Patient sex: M
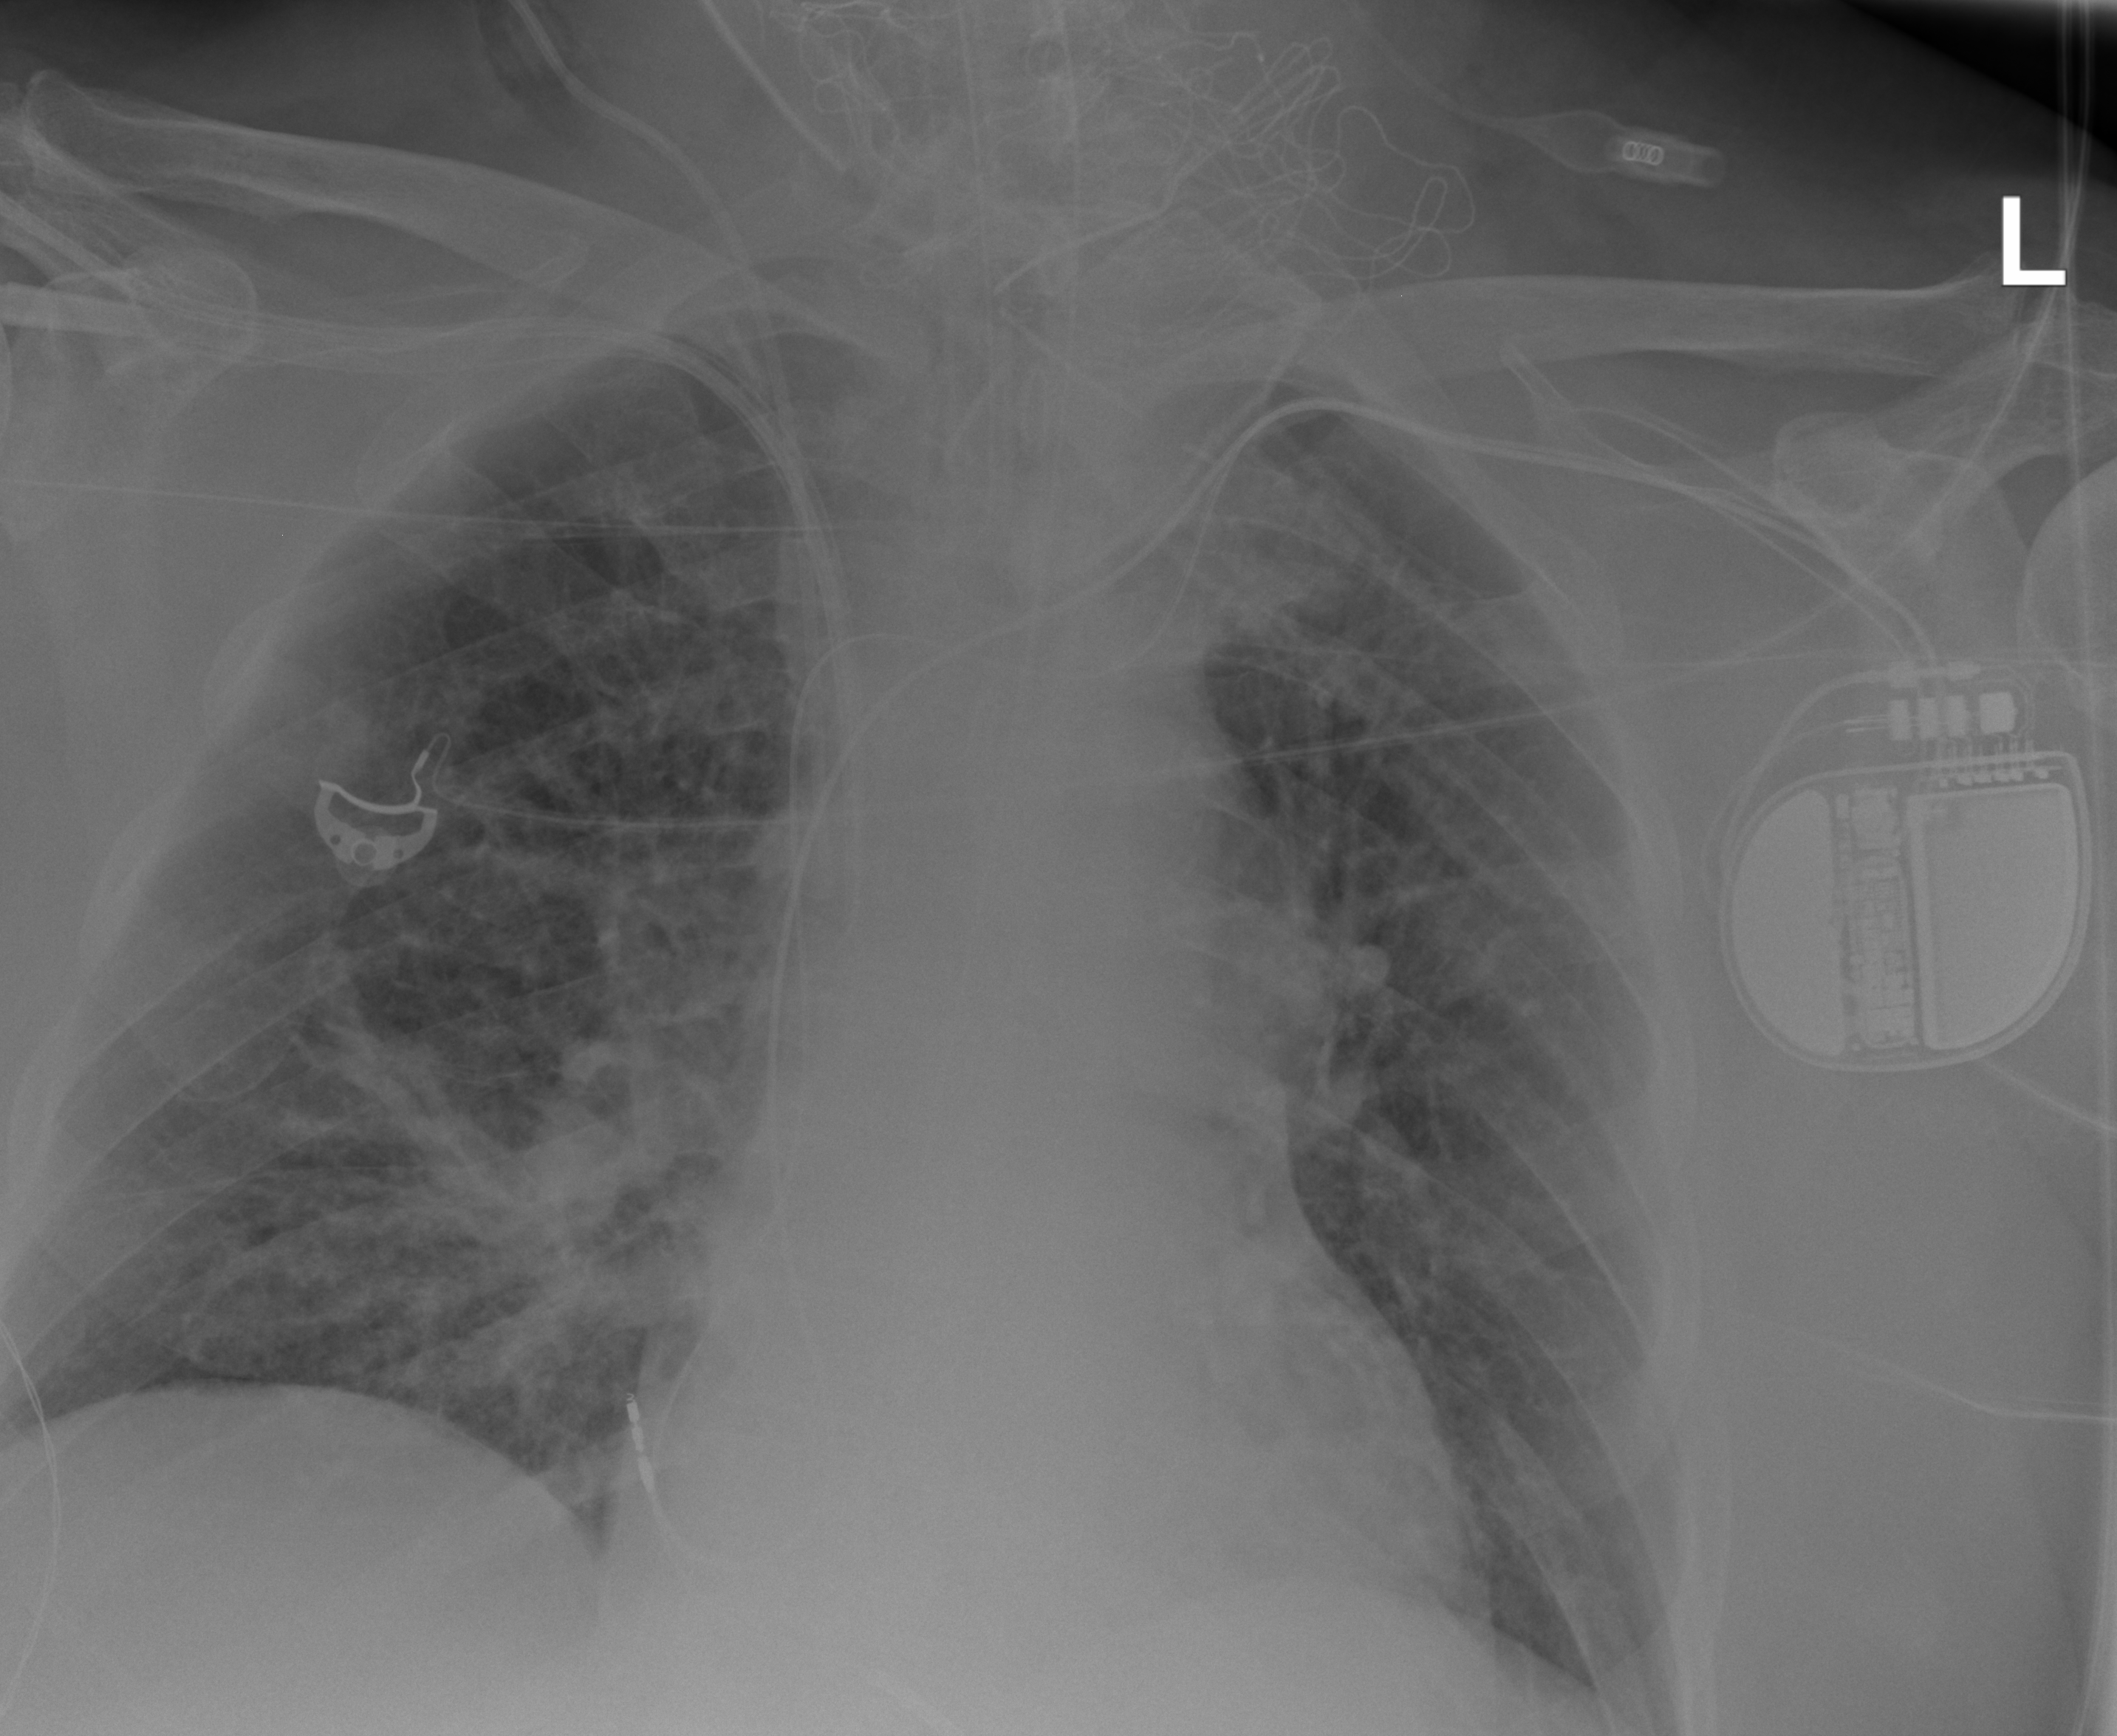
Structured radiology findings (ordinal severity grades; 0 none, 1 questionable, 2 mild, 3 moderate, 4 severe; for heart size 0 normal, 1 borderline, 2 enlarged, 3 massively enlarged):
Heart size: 1
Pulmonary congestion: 2
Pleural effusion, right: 0
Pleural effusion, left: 0
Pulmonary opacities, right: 2
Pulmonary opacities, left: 1
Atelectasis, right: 2
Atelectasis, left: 0